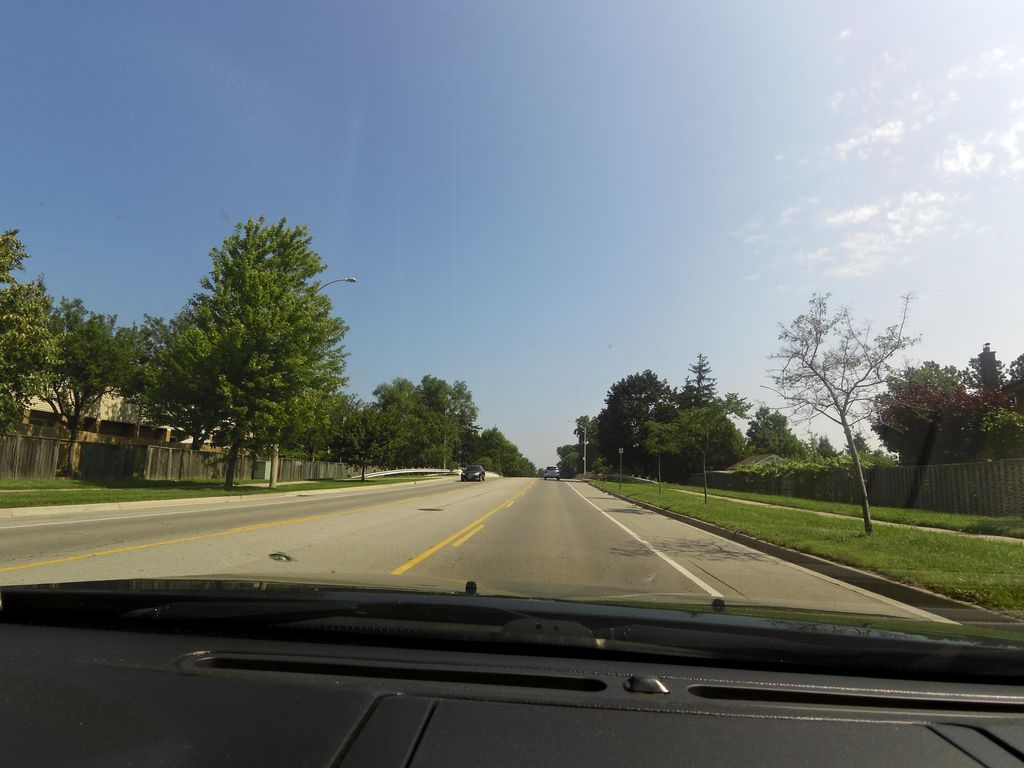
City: hamilton